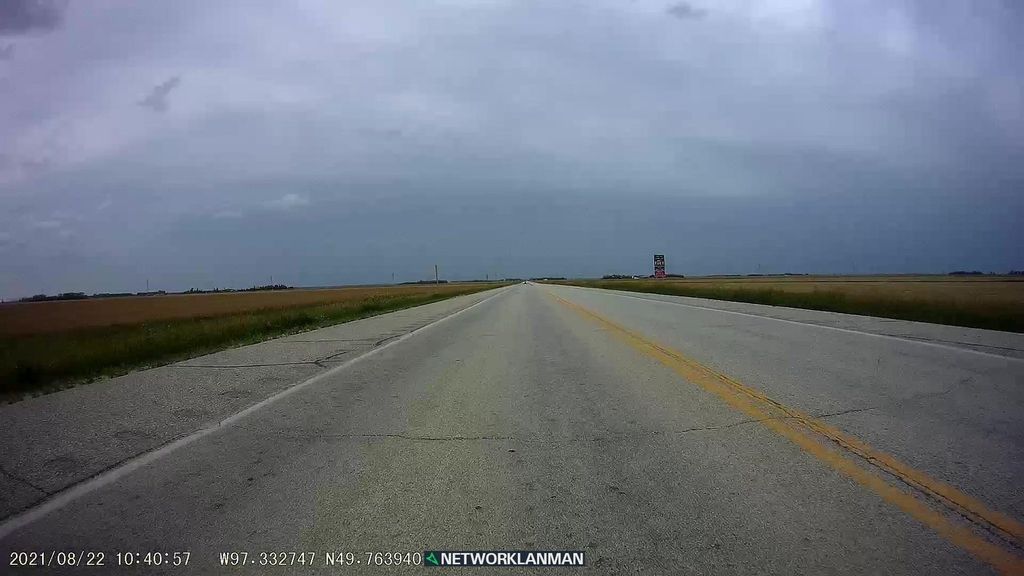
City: winnipeg